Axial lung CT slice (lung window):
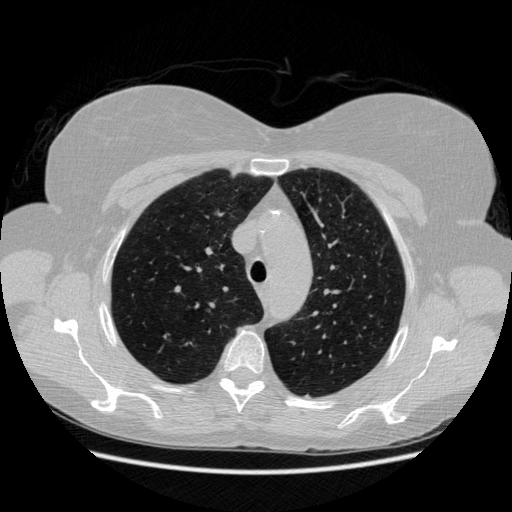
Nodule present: no